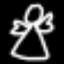
Label: angel